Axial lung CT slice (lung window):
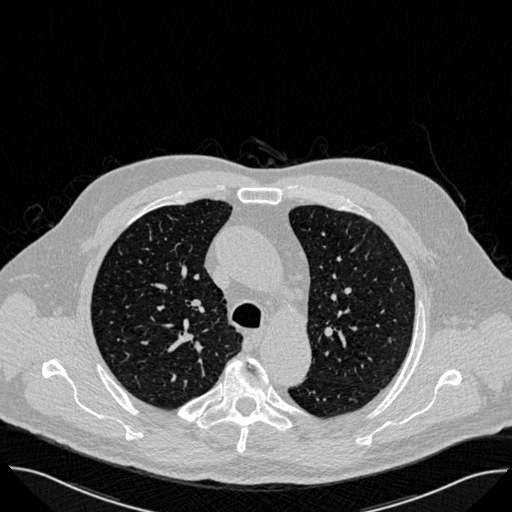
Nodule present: no